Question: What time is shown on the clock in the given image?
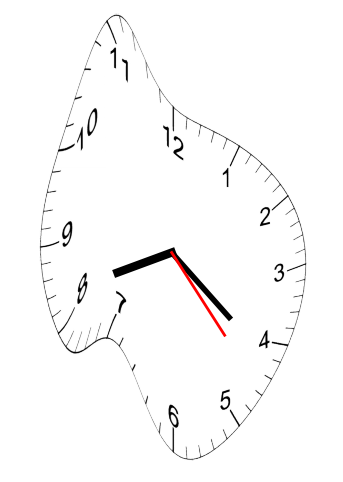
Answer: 08:21:23